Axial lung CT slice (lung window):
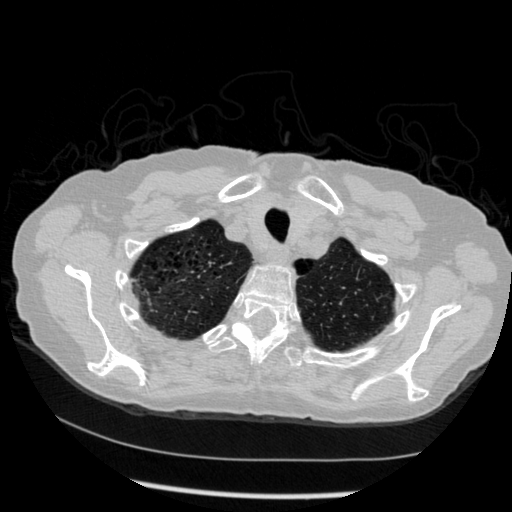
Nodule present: no